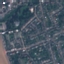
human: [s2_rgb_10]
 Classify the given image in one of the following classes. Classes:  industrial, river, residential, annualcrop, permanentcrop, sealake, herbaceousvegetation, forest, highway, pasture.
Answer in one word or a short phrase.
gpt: Residential